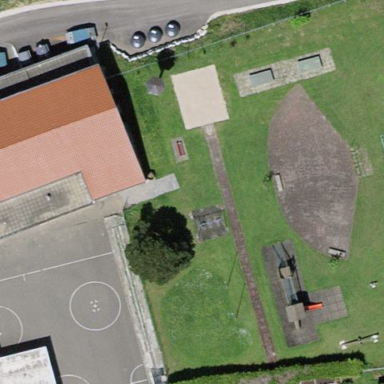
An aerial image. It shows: Playground area for leisure activities on the land.